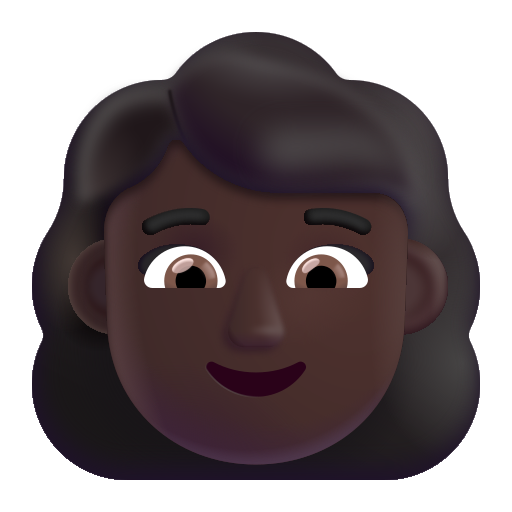
woman color dark